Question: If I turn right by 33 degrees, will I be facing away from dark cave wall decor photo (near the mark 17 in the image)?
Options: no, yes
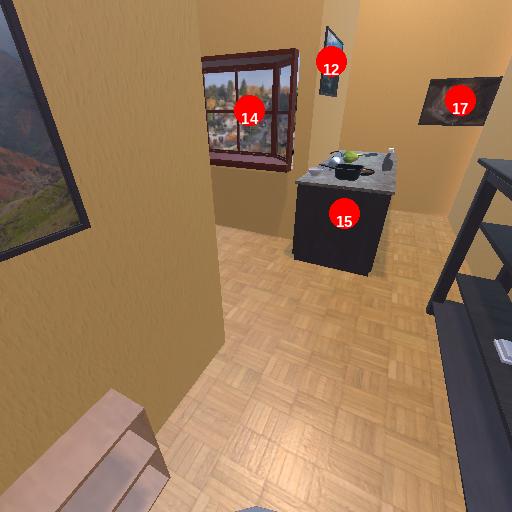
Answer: no